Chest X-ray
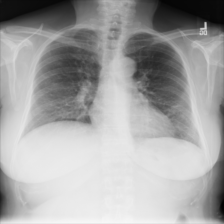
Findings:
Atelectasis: positive
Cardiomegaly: negative
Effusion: negative
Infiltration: negative
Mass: negative
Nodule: negative
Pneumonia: negative
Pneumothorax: negative
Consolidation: negative
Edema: negative
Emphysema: negative
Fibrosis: negative
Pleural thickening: negative
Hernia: negative